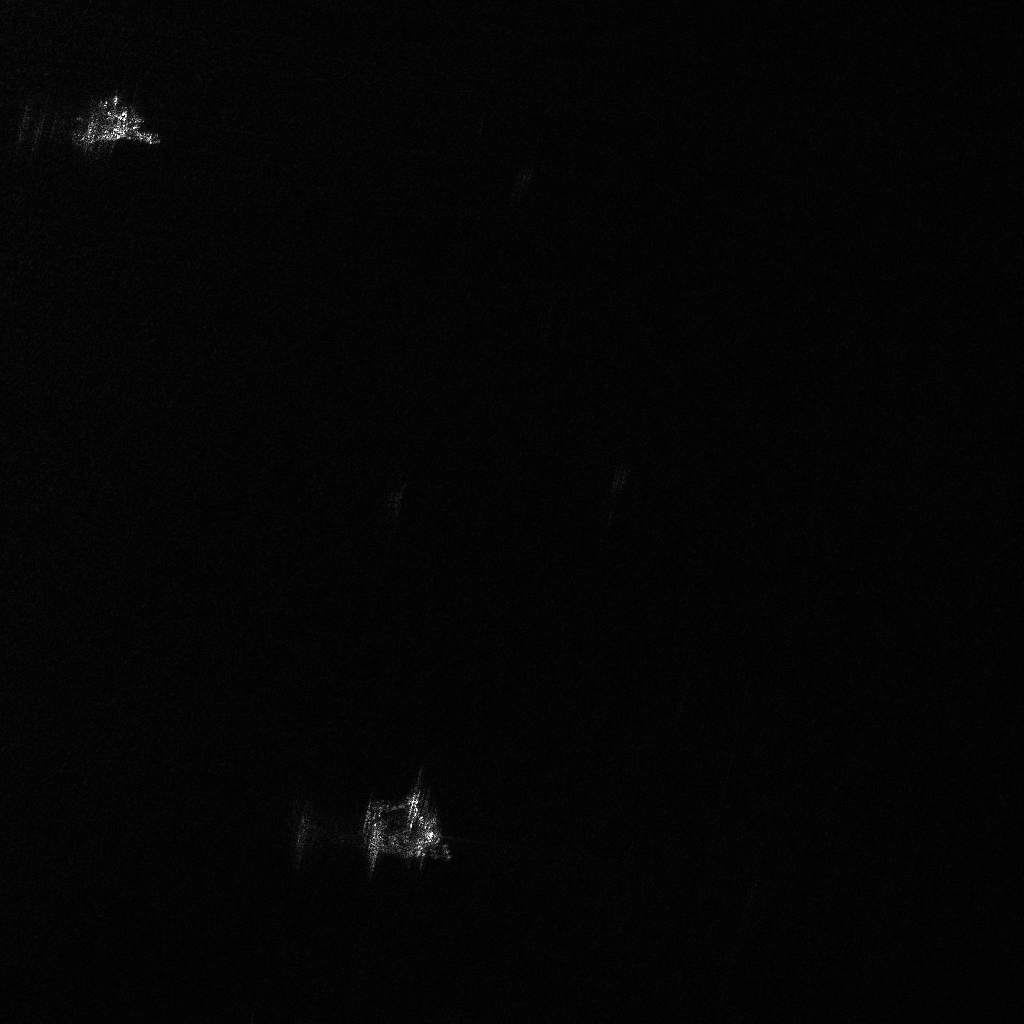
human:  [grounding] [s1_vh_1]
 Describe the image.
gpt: In the satellite image, there is  <ref>1 large container </ref> <box>[[7, 10, 15, 13, 25]]</box> located at top left.